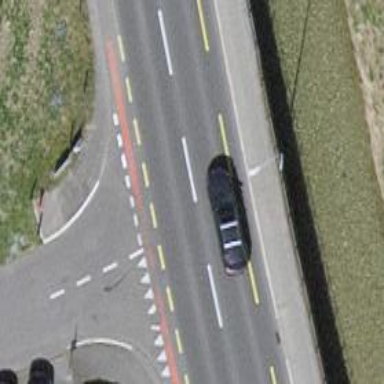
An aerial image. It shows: Marked crossing on the road.